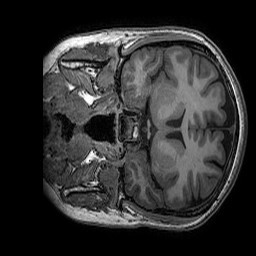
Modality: T1w
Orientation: coronal
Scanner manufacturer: ge
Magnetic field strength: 3 T
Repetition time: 0.008156 s
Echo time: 0.00318 s